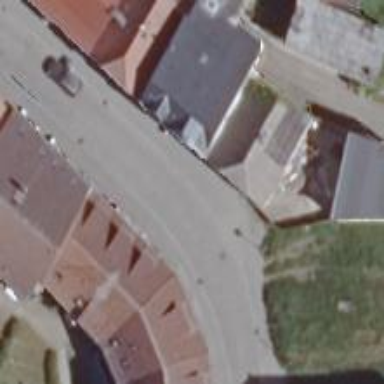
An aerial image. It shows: Residential road with sidewalks on both sides. The sidewalks have sett surface.